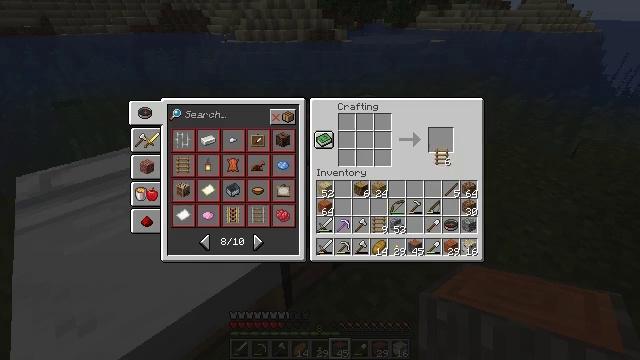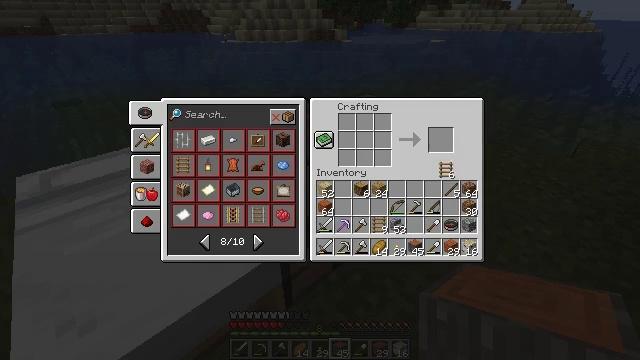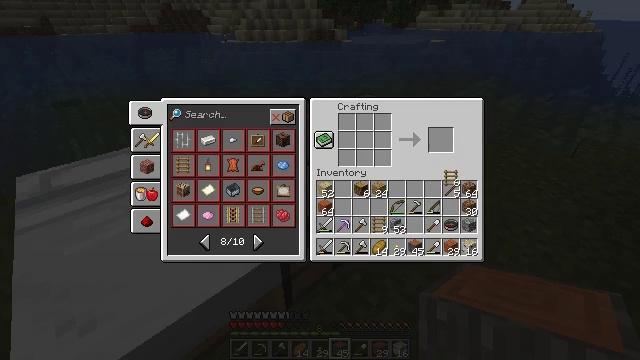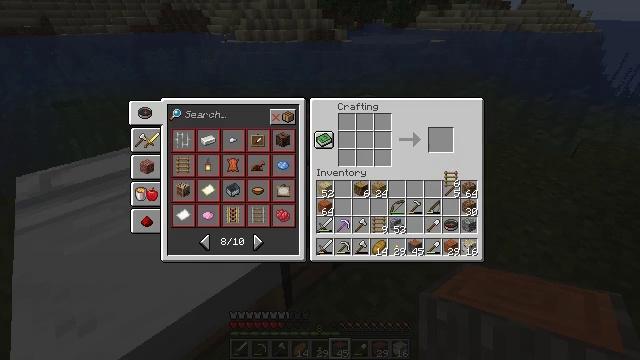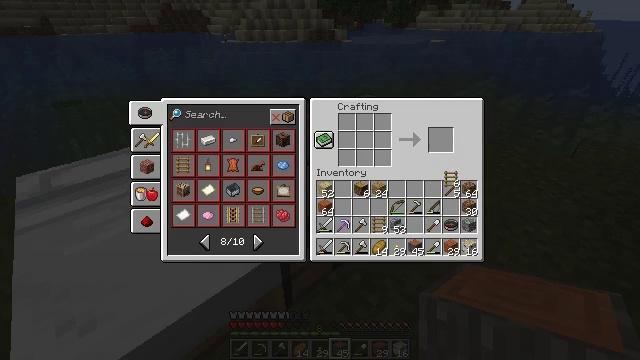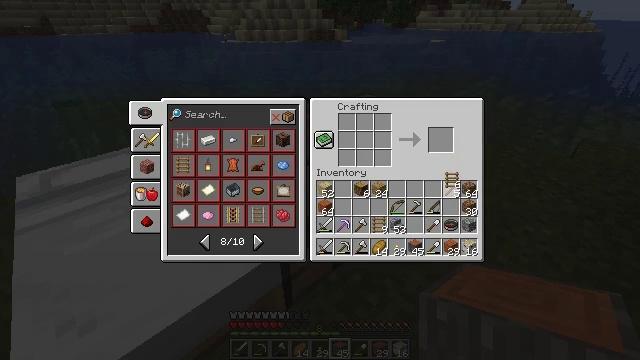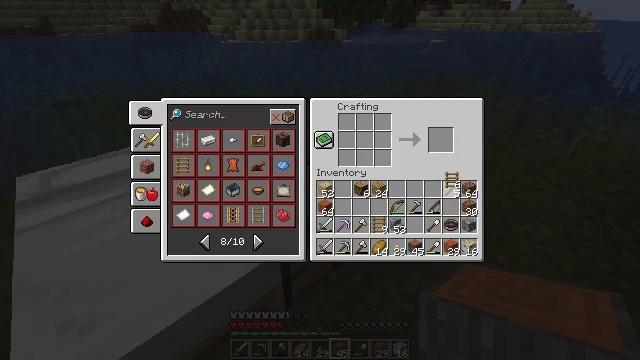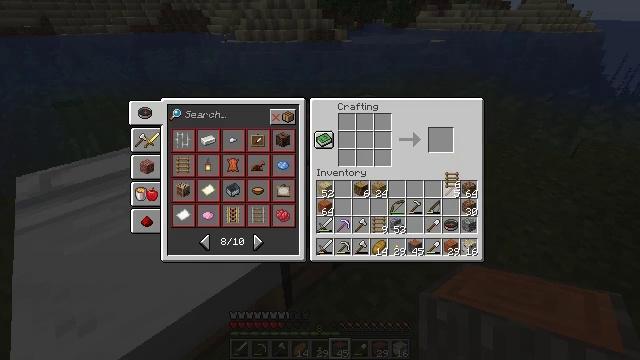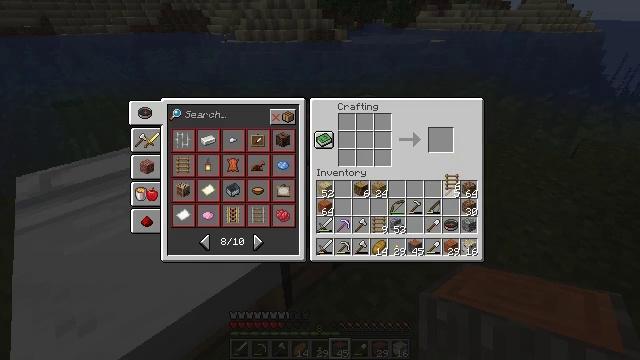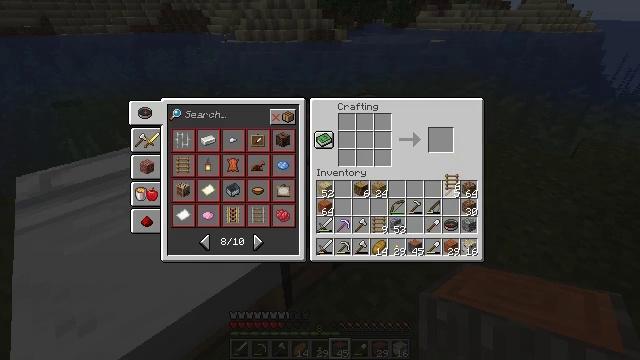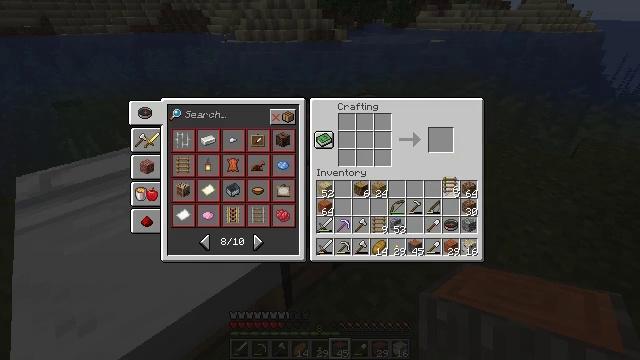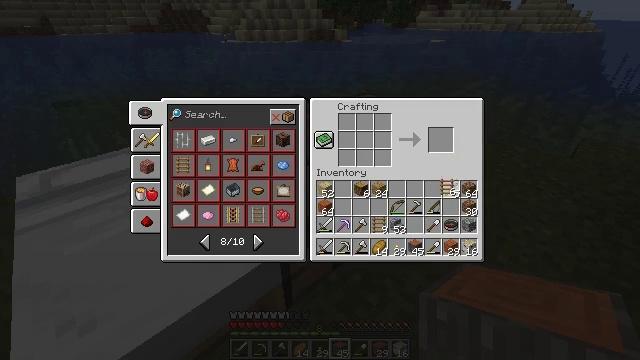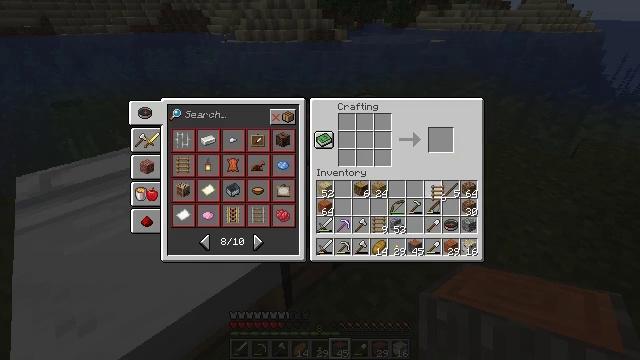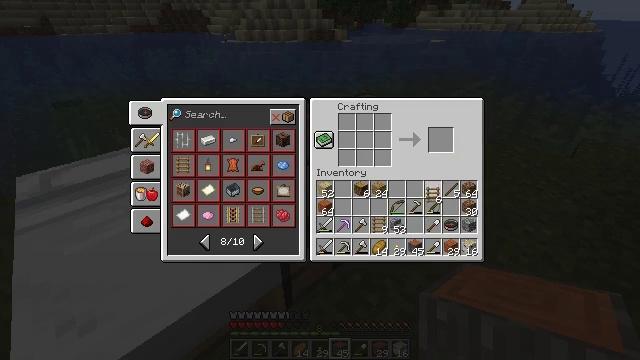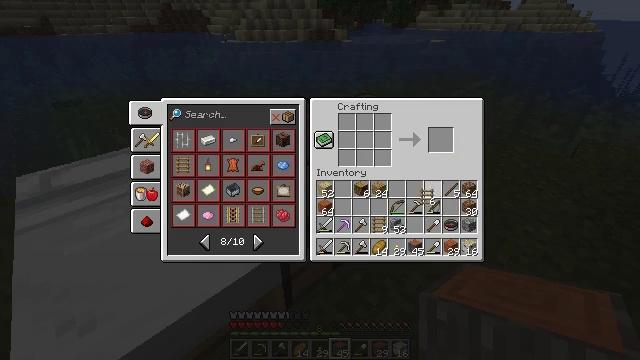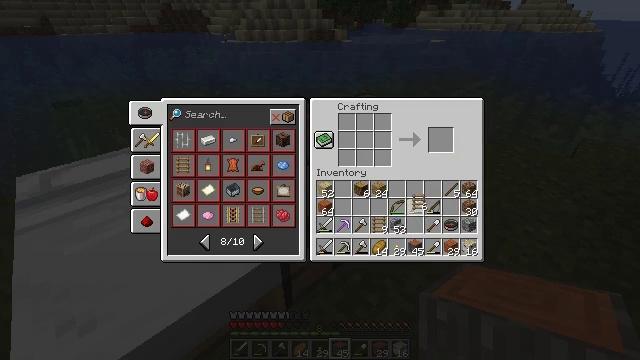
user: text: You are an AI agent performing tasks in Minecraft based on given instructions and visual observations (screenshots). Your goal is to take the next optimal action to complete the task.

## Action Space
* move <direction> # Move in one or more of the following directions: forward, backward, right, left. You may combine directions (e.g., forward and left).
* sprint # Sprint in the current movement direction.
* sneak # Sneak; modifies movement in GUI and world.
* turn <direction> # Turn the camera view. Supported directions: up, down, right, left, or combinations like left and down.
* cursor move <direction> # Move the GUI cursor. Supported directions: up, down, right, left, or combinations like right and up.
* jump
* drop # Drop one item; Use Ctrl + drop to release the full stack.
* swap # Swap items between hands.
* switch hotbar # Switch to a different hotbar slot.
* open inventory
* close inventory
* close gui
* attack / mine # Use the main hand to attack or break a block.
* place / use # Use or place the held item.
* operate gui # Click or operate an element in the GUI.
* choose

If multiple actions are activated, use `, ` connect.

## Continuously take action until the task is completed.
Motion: motion action
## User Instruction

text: Remove a ladder from the inventory.
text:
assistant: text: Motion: turn down
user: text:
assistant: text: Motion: turn down
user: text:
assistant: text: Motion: no_op
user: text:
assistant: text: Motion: no_op
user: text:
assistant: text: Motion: no_op
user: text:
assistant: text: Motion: no_op
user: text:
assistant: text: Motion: no_op
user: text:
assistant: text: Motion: no_op
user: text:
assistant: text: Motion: no_op
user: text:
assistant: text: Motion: no_op
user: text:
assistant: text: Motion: no_op
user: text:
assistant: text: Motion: turn left
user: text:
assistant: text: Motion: no_op
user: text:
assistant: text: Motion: no_op
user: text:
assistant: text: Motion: turn left
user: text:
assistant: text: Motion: turn left
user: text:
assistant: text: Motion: turn left
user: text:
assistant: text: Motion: no_op
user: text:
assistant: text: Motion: no_op
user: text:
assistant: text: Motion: no_op
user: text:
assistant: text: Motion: no_op
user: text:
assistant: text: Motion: no_op
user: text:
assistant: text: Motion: no_op
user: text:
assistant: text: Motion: no_op
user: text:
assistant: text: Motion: no_op
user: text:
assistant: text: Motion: attack / mine
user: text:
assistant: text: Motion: attack / mine
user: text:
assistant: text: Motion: attack / mine
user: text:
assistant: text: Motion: no_op
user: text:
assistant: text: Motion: no_op